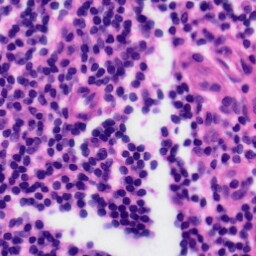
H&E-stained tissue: Tonsil